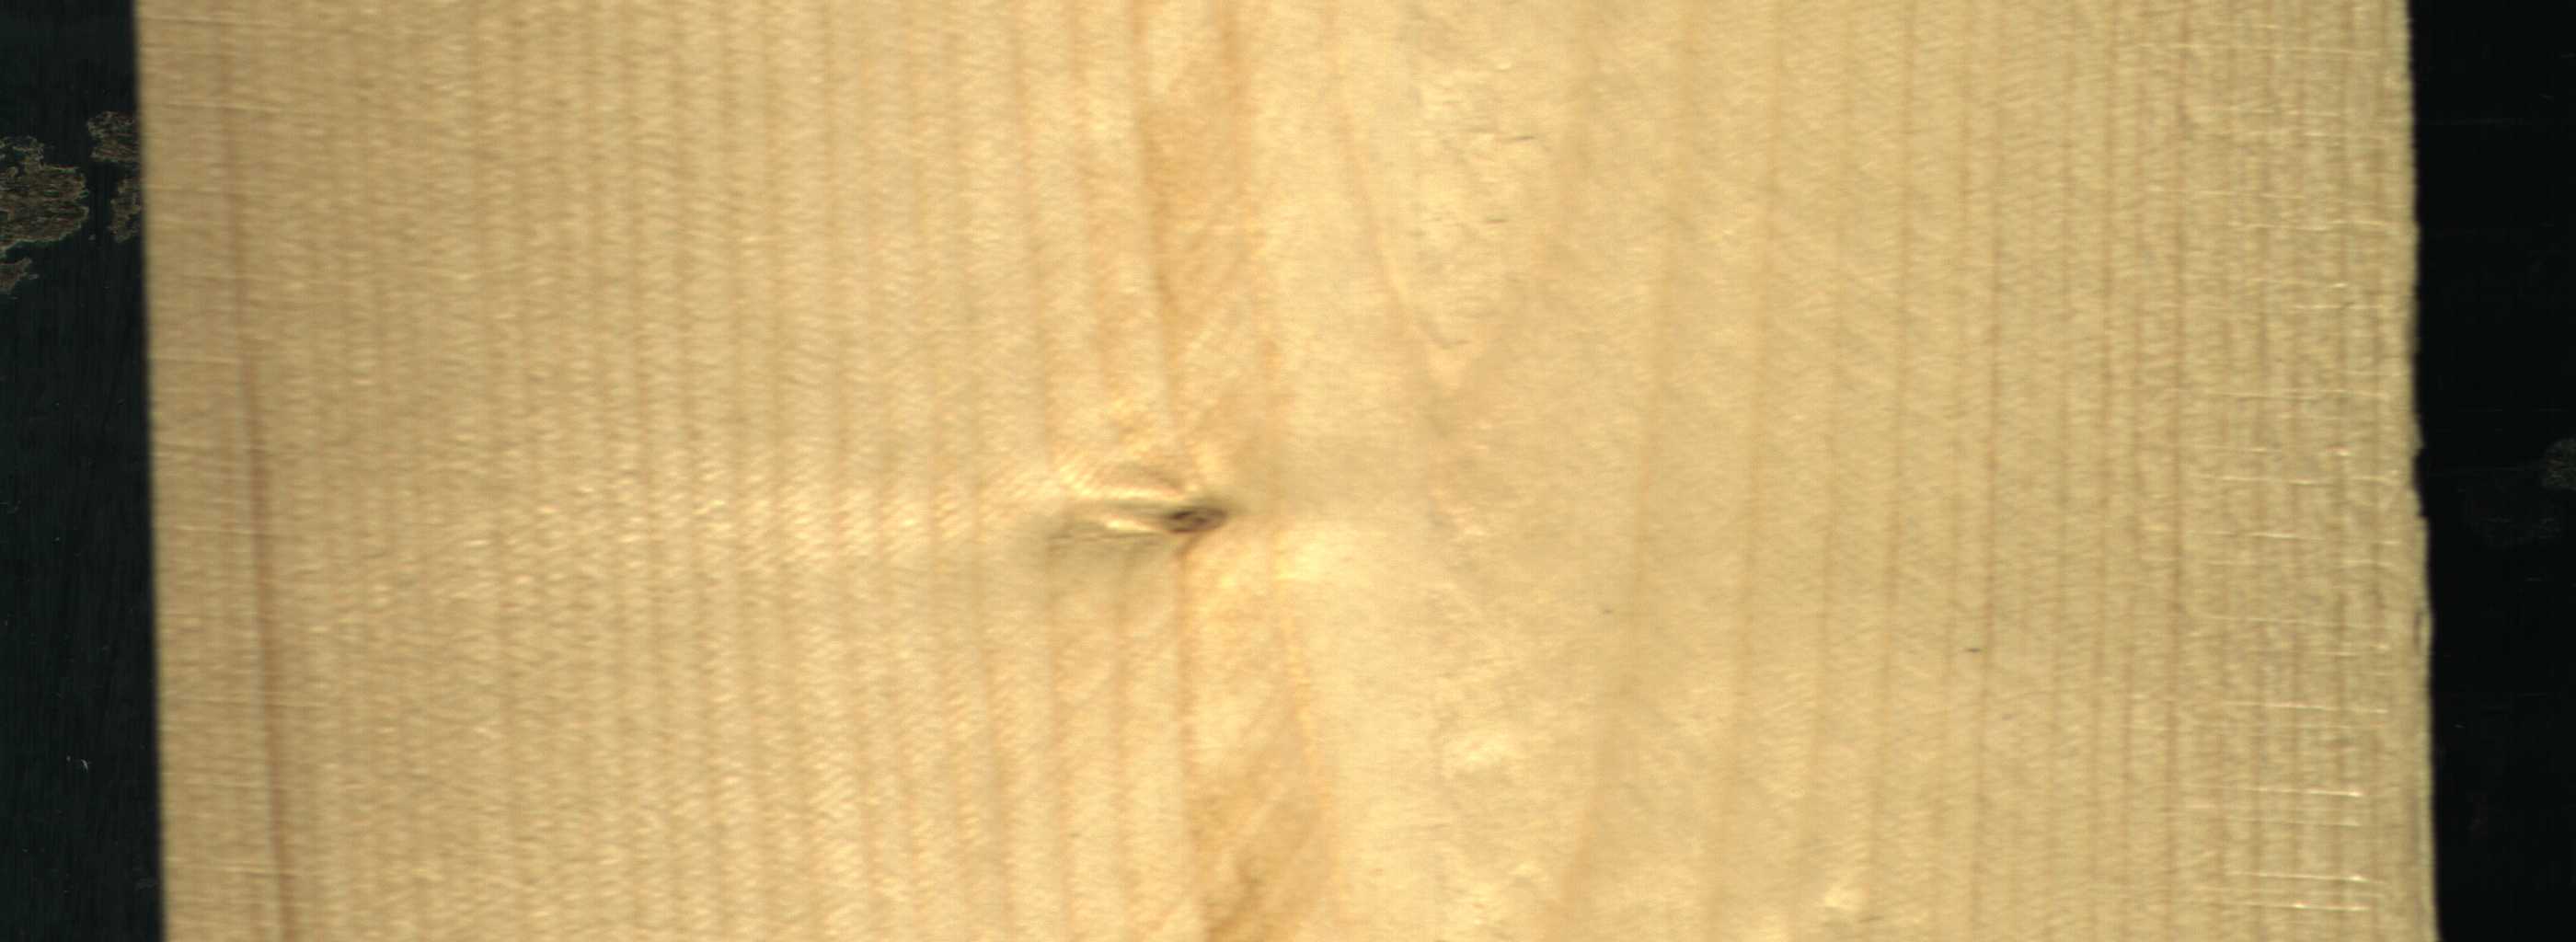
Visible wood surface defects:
Live_Knot